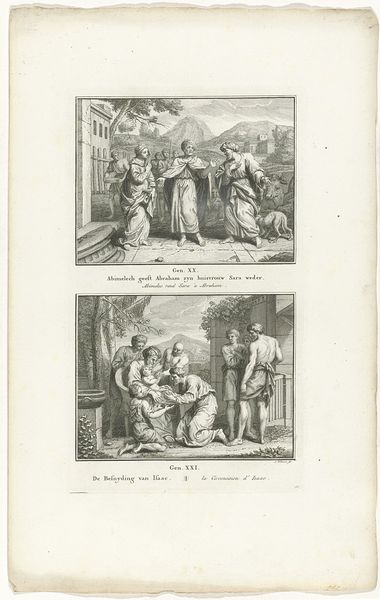
Titel: Koning Abimelech geeft Sara terug aan Abraham en de besnijdenis van Isaak
Künstler: Jacob Folkema
Standort: Amsterdam
Institution: Rijksmuseum
Schlagwörter: architecture, court, men, people, robes, steps, white, women, black, figures, gray, grey, meeting, old, robe, talking, three, wall, windows, woman, looking, picture, pictures, print, servant, two, clouds, greek, man, roman, sky, tree, building, landscape, mountain, mountains, nature, horizon, trees, death, child, drawing, paper, castle, shadow, fabric, mother, animals, dog, illustration, writing, photo, children, scene, small, clothes, leaves, family, rome, drawings, gate, engraving, squares, animal, legs, cow, god, book, baby, black white, christian, bible, page, son, standing, images, scenes, praying, text, leg, written, leafs, holy, seeing, whitr, number, panels, illustrations, 20, label, abraham, genesis, plates, montain, adore, ham, neo classicism, titles, irobe, 21, abimelech, sarah, sara, central perspective, pamels, chodowiecki